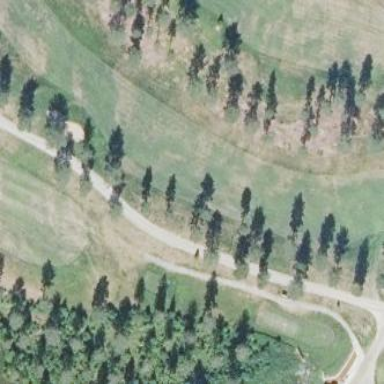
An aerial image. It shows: Grassy area designated as golf fairway.